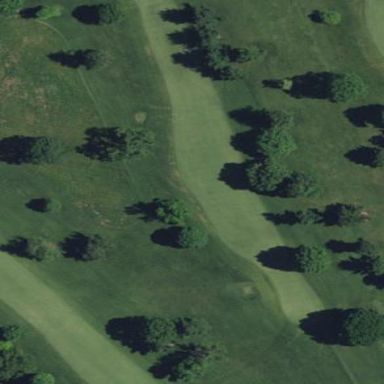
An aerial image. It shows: Grassy area designated as golf fairway.